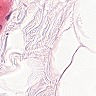
Metastatic tissue present: no